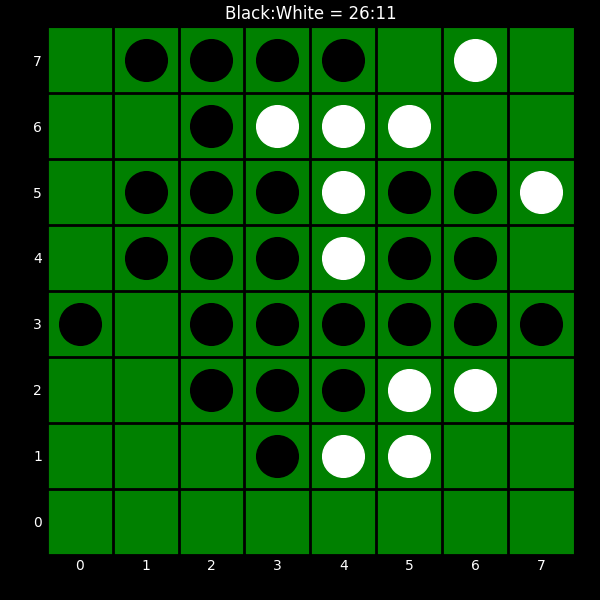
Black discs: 26
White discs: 11